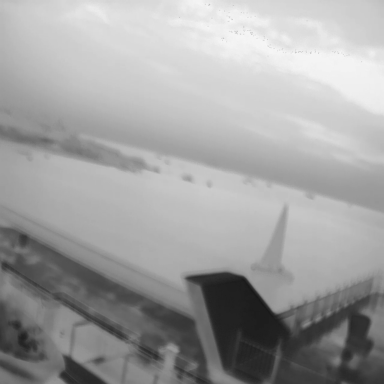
There are two objects shown in the infrared image, including a sailboat, and a container_ship.